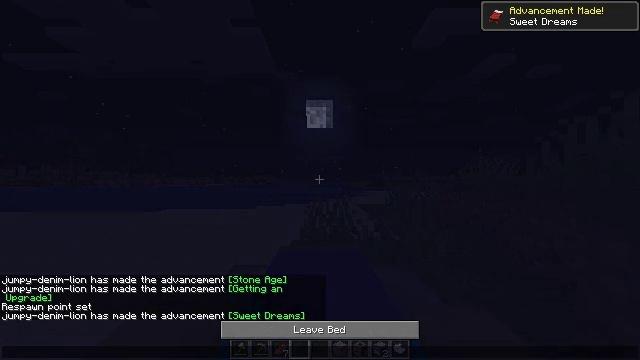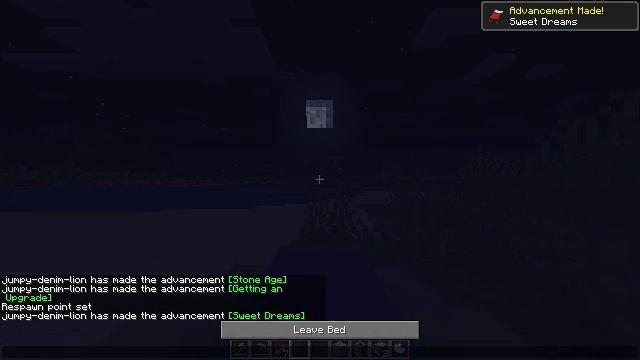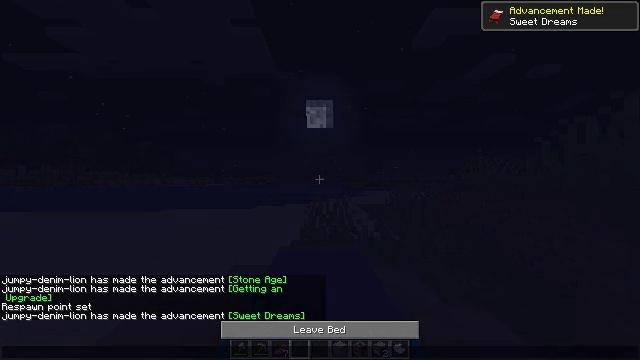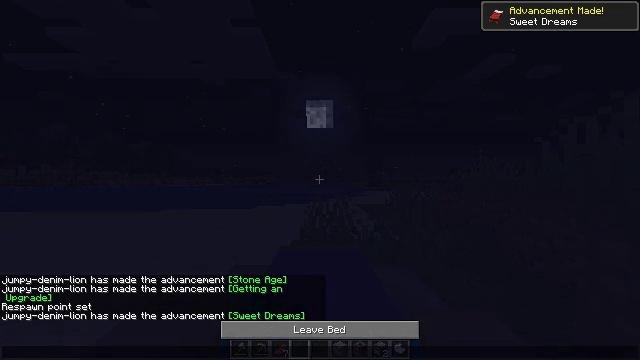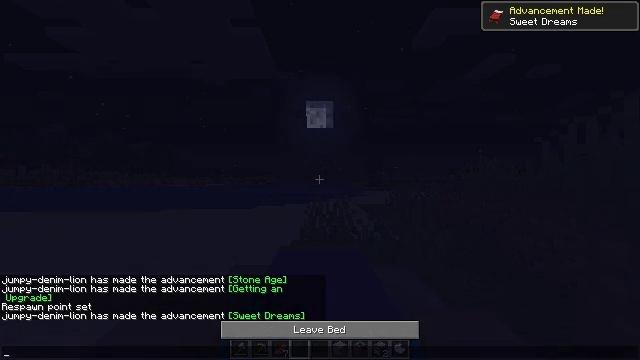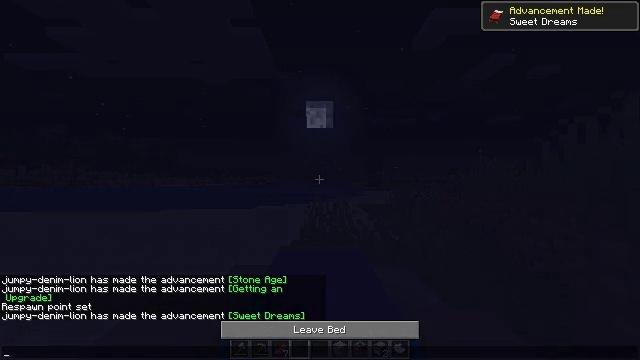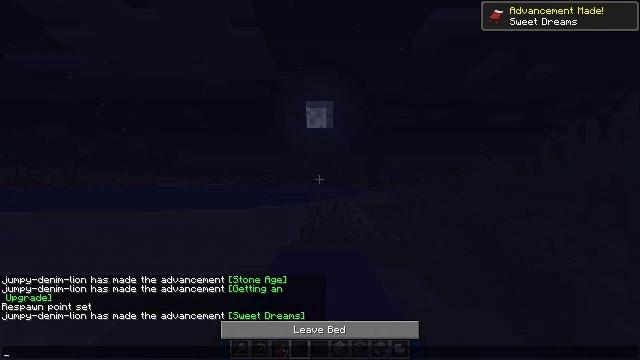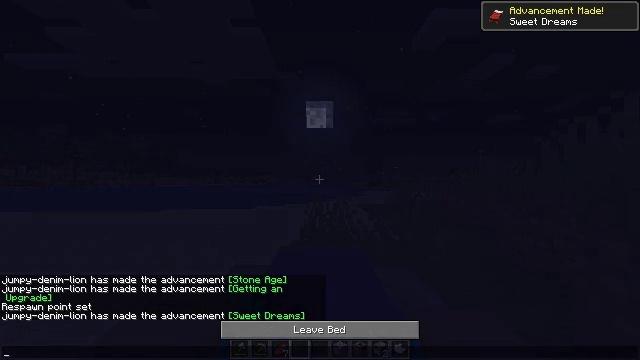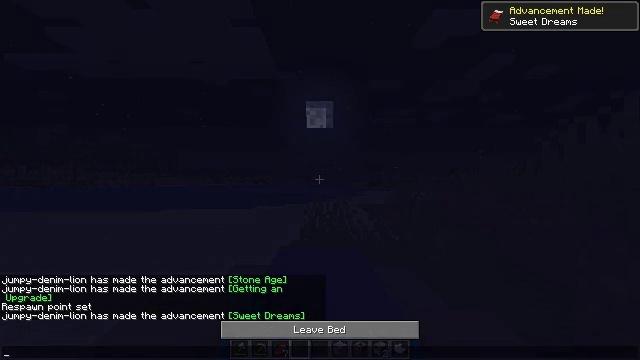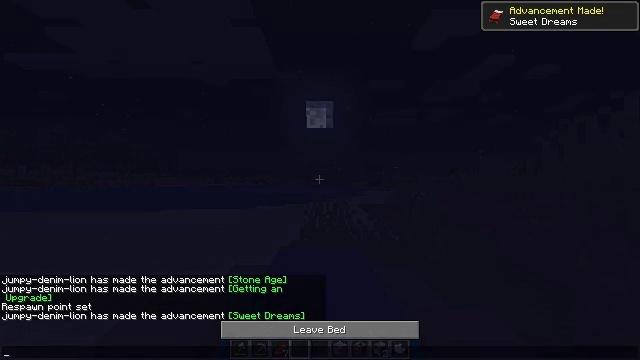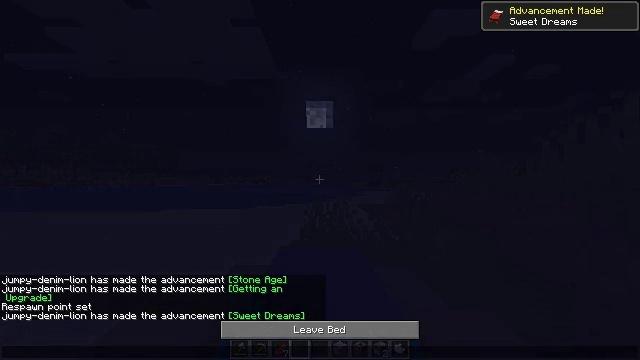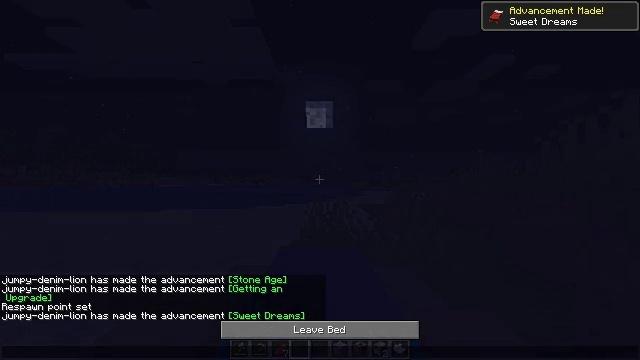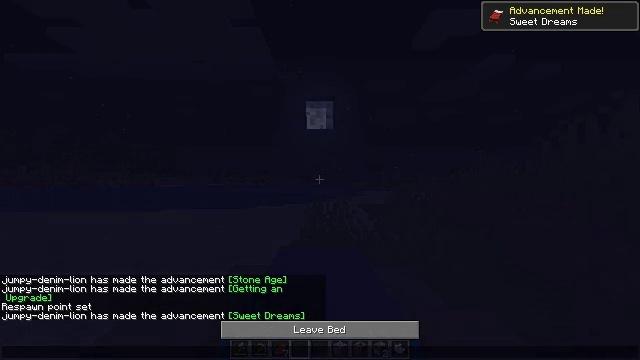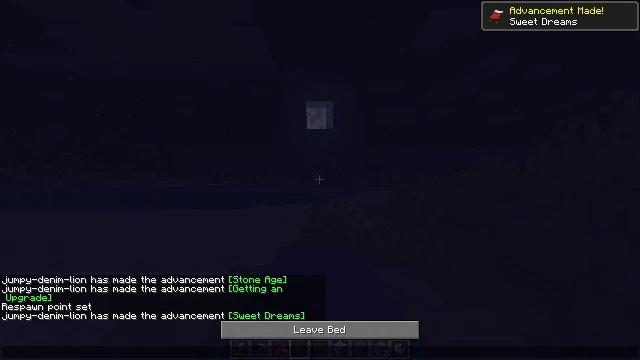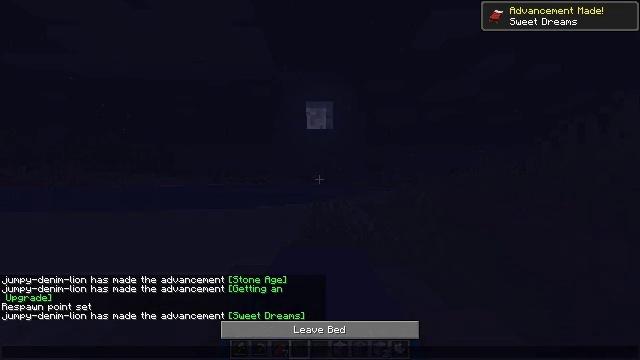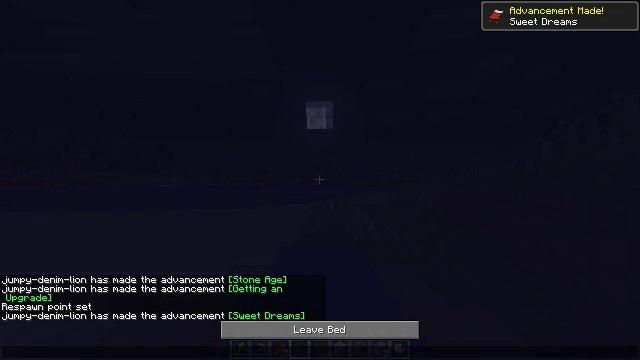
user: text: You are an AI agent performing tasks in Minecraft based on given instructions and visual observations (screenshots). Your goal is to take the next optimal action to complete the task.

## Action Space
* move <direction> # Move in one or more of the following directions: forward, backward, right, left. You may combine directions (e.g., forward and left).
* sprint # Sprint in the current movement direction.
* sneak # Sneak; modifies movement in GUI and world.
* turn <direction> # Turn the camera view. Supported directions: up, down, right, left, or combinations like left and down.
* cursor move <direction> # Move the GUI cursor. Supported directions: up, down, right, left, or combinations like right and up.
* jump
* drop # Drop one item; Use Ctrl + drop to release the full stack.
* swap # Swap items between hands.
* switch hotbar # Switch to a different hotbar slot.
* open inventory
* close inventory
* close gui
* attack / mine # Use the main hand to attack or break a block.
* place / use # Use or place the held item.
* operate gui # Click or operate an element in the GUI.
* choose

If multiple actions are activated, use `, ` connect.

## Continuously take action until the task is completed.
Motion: motion action
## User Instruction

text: Mine the light gray bed.
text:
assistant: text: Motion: no_op
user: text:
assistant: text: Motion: no_op
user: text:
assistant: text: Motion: no_op
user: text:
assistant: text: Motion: no_op
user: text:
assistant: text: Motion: no_op
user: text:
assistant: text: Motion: no_op
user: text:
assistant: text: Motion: no_op
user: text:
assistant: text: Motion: no_op
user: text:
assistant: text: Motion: no_op
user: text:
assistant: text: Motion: no_op
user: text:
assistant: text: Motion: no_op
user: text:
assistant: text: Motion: no_op
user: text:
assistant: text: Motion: no_op
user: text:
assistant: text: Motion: no_op
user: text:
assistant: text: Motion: no_op
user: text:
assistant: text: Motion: no_op
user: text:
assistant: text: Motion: no_op
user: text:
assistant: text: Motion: no_op
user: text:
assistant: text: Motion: no_op
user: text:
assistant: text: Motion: no_op
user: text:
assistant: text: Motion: no_op
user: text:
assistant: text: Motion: close gui
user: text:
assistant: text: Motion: no_op
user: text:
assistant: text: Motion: no_op
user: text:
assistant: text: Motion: no_op
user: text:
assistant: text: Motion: no_op
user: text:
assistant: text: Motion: no_op
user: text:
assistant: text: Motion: no_op
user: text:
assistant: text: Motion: no_op
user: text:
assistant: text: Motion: no_op